Interaction volume radius: 5 \u00c5
Interaction volume height: 15 \u00c5
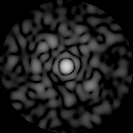
Disorder parameter: 0.8216